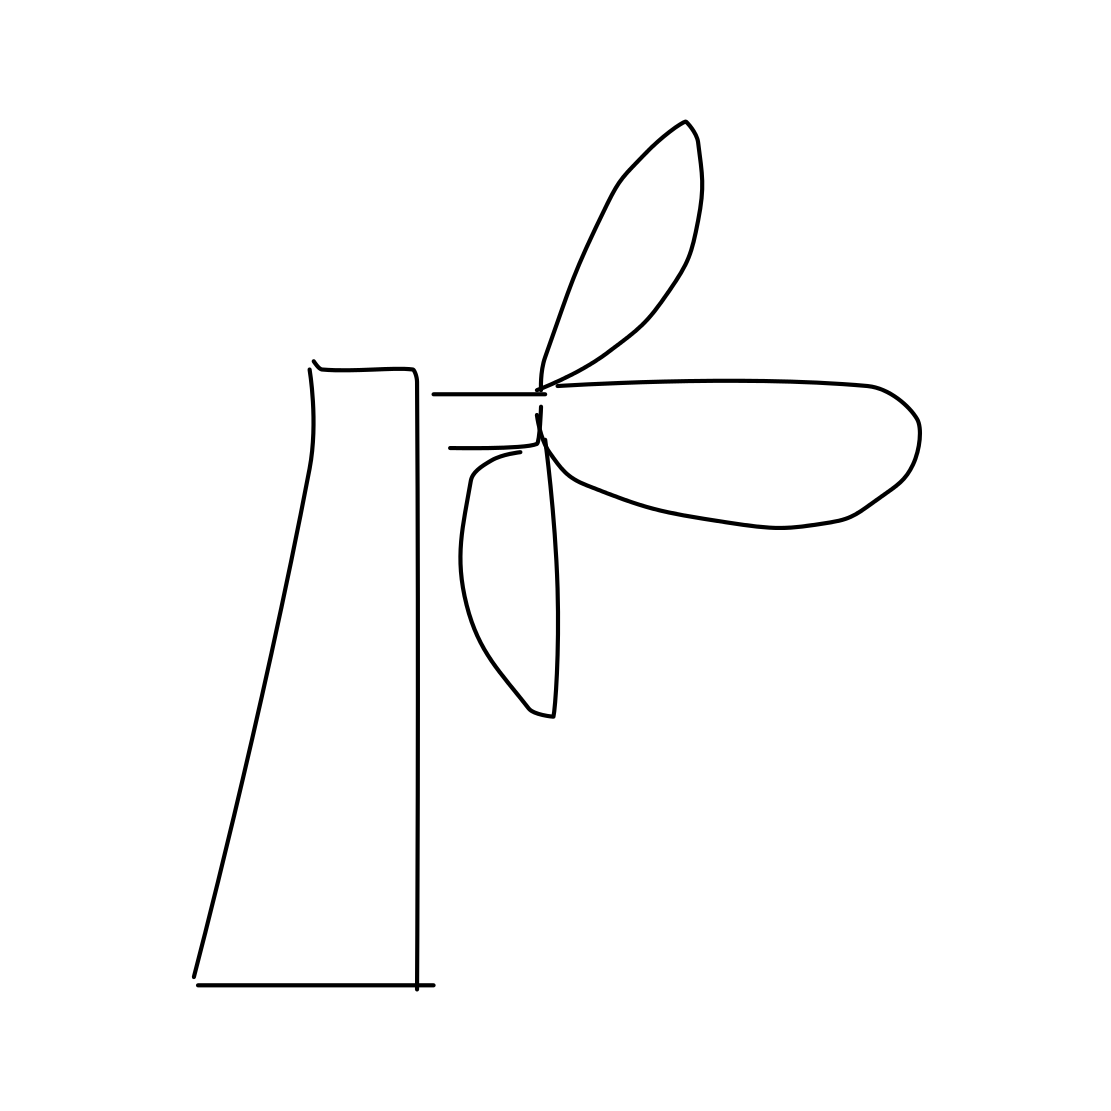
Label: windmill